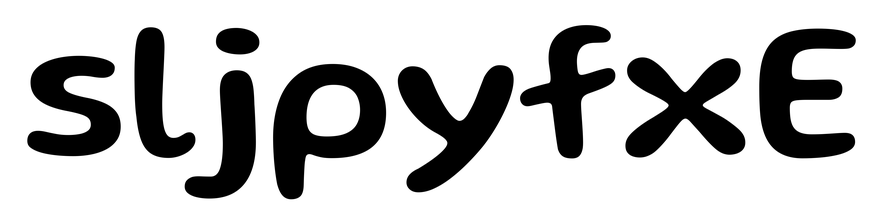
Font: Gluten_Medium